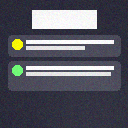
Screen state: on